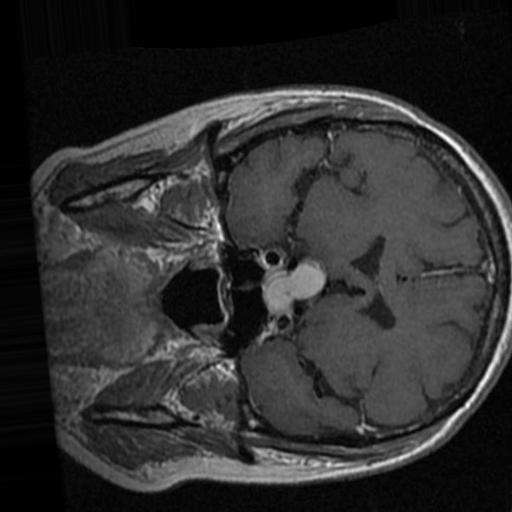
Label: brain_tumor